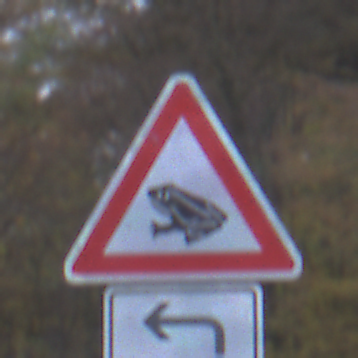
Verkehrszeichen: AmphibienwanderungRechts
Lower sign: RichtungsangabeDurchPfeile2
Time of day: SunriseSunset
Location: Outdoor (Nature)
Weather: PartlyCloudy
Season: Autumn
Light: Natural